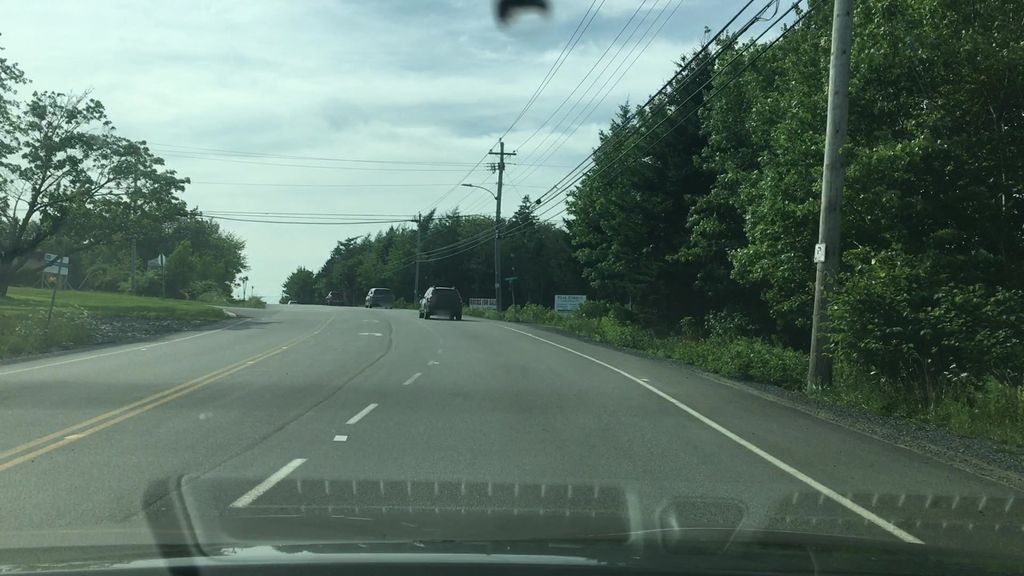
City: halifax